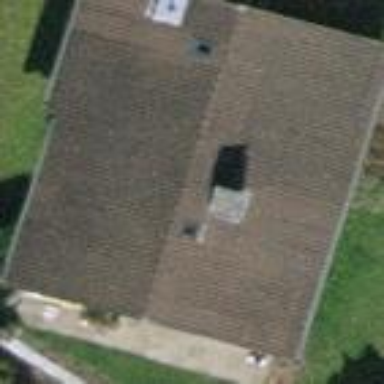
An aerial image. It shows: Apartment building with gabled roof made of roof tiles.